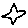
Label: star